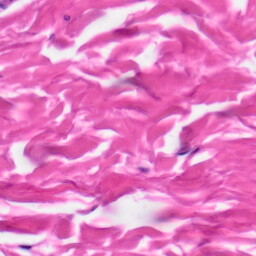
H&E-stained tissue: Skin